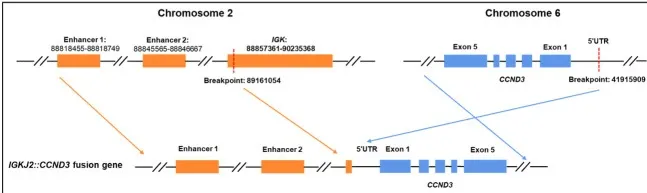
Identification of an IGKJ2::CCND3 fusion by DNA-targeted NGS. The formalin-fixed paraffin-embedded (FFPE) tissue in primary tumor tissues and plasma cell-free DNA (cfDNA) of pretreatment were detected by targeted DNA sequencing of 475 leukemia- and lymphoma-related genes. The Delly fusion calling tool was used to identify the number of chimeric reads (sequencing paired ends mapped to different genes) and split reads (spanning a fusion breakpoint) from the targeted DNA-seq data, and each SV was manually checked on the Integrative Genomics Viewer (IGV). The structure variations (SVs) profile showed a rearrangement between chromosome 2 and chromosome 6. The exact fusion breakpoints are localized at chr2: p11.2: 89,161,054 and chr6: p21.1: 41,915,909, respectively. Schematic genome rearrangement of IGKJ2::CCND3 revealed that the exon 1-exon 5 remained completely intact, and two enhancers of chromosome 2 located upstream of CCND3, which may lead to a high expression of CCND3 protein (B).
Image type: chart (chart)